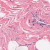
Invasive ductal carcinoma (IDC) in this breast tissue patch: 0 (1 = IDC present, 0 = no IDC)